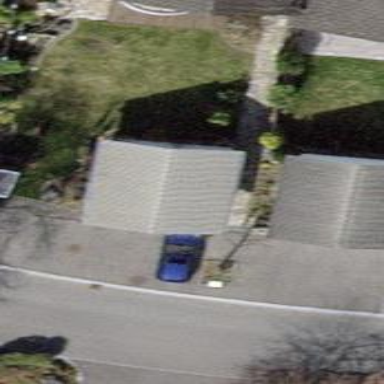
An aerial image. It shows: Garage.